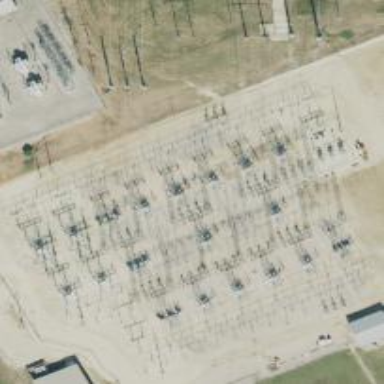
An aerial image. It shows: Switch for power supply.